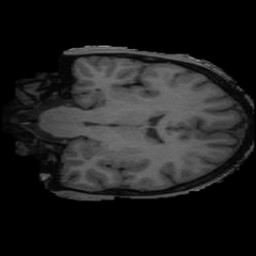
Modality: T1w
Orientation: coronal
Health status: ill
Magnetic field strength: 3 T